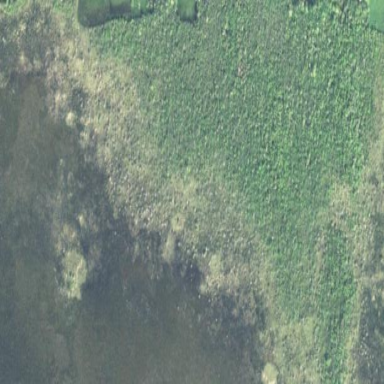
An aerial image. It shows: Swamp in wetland area.